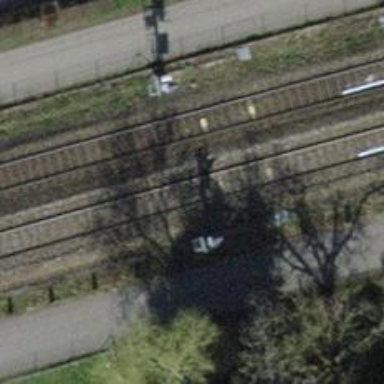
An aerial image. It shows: Railway signal.